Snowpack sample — Loveland Pass, Silver Plume, Colorado, USA (2/11/26, 12:00 PM MST)
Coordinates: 39.663, -105.886
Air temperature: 35 °F
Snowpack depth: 82 cm
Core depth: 40 cm
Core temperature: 23 °F
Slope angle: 13°, slope face: 12°
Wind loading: high
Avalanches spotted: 1
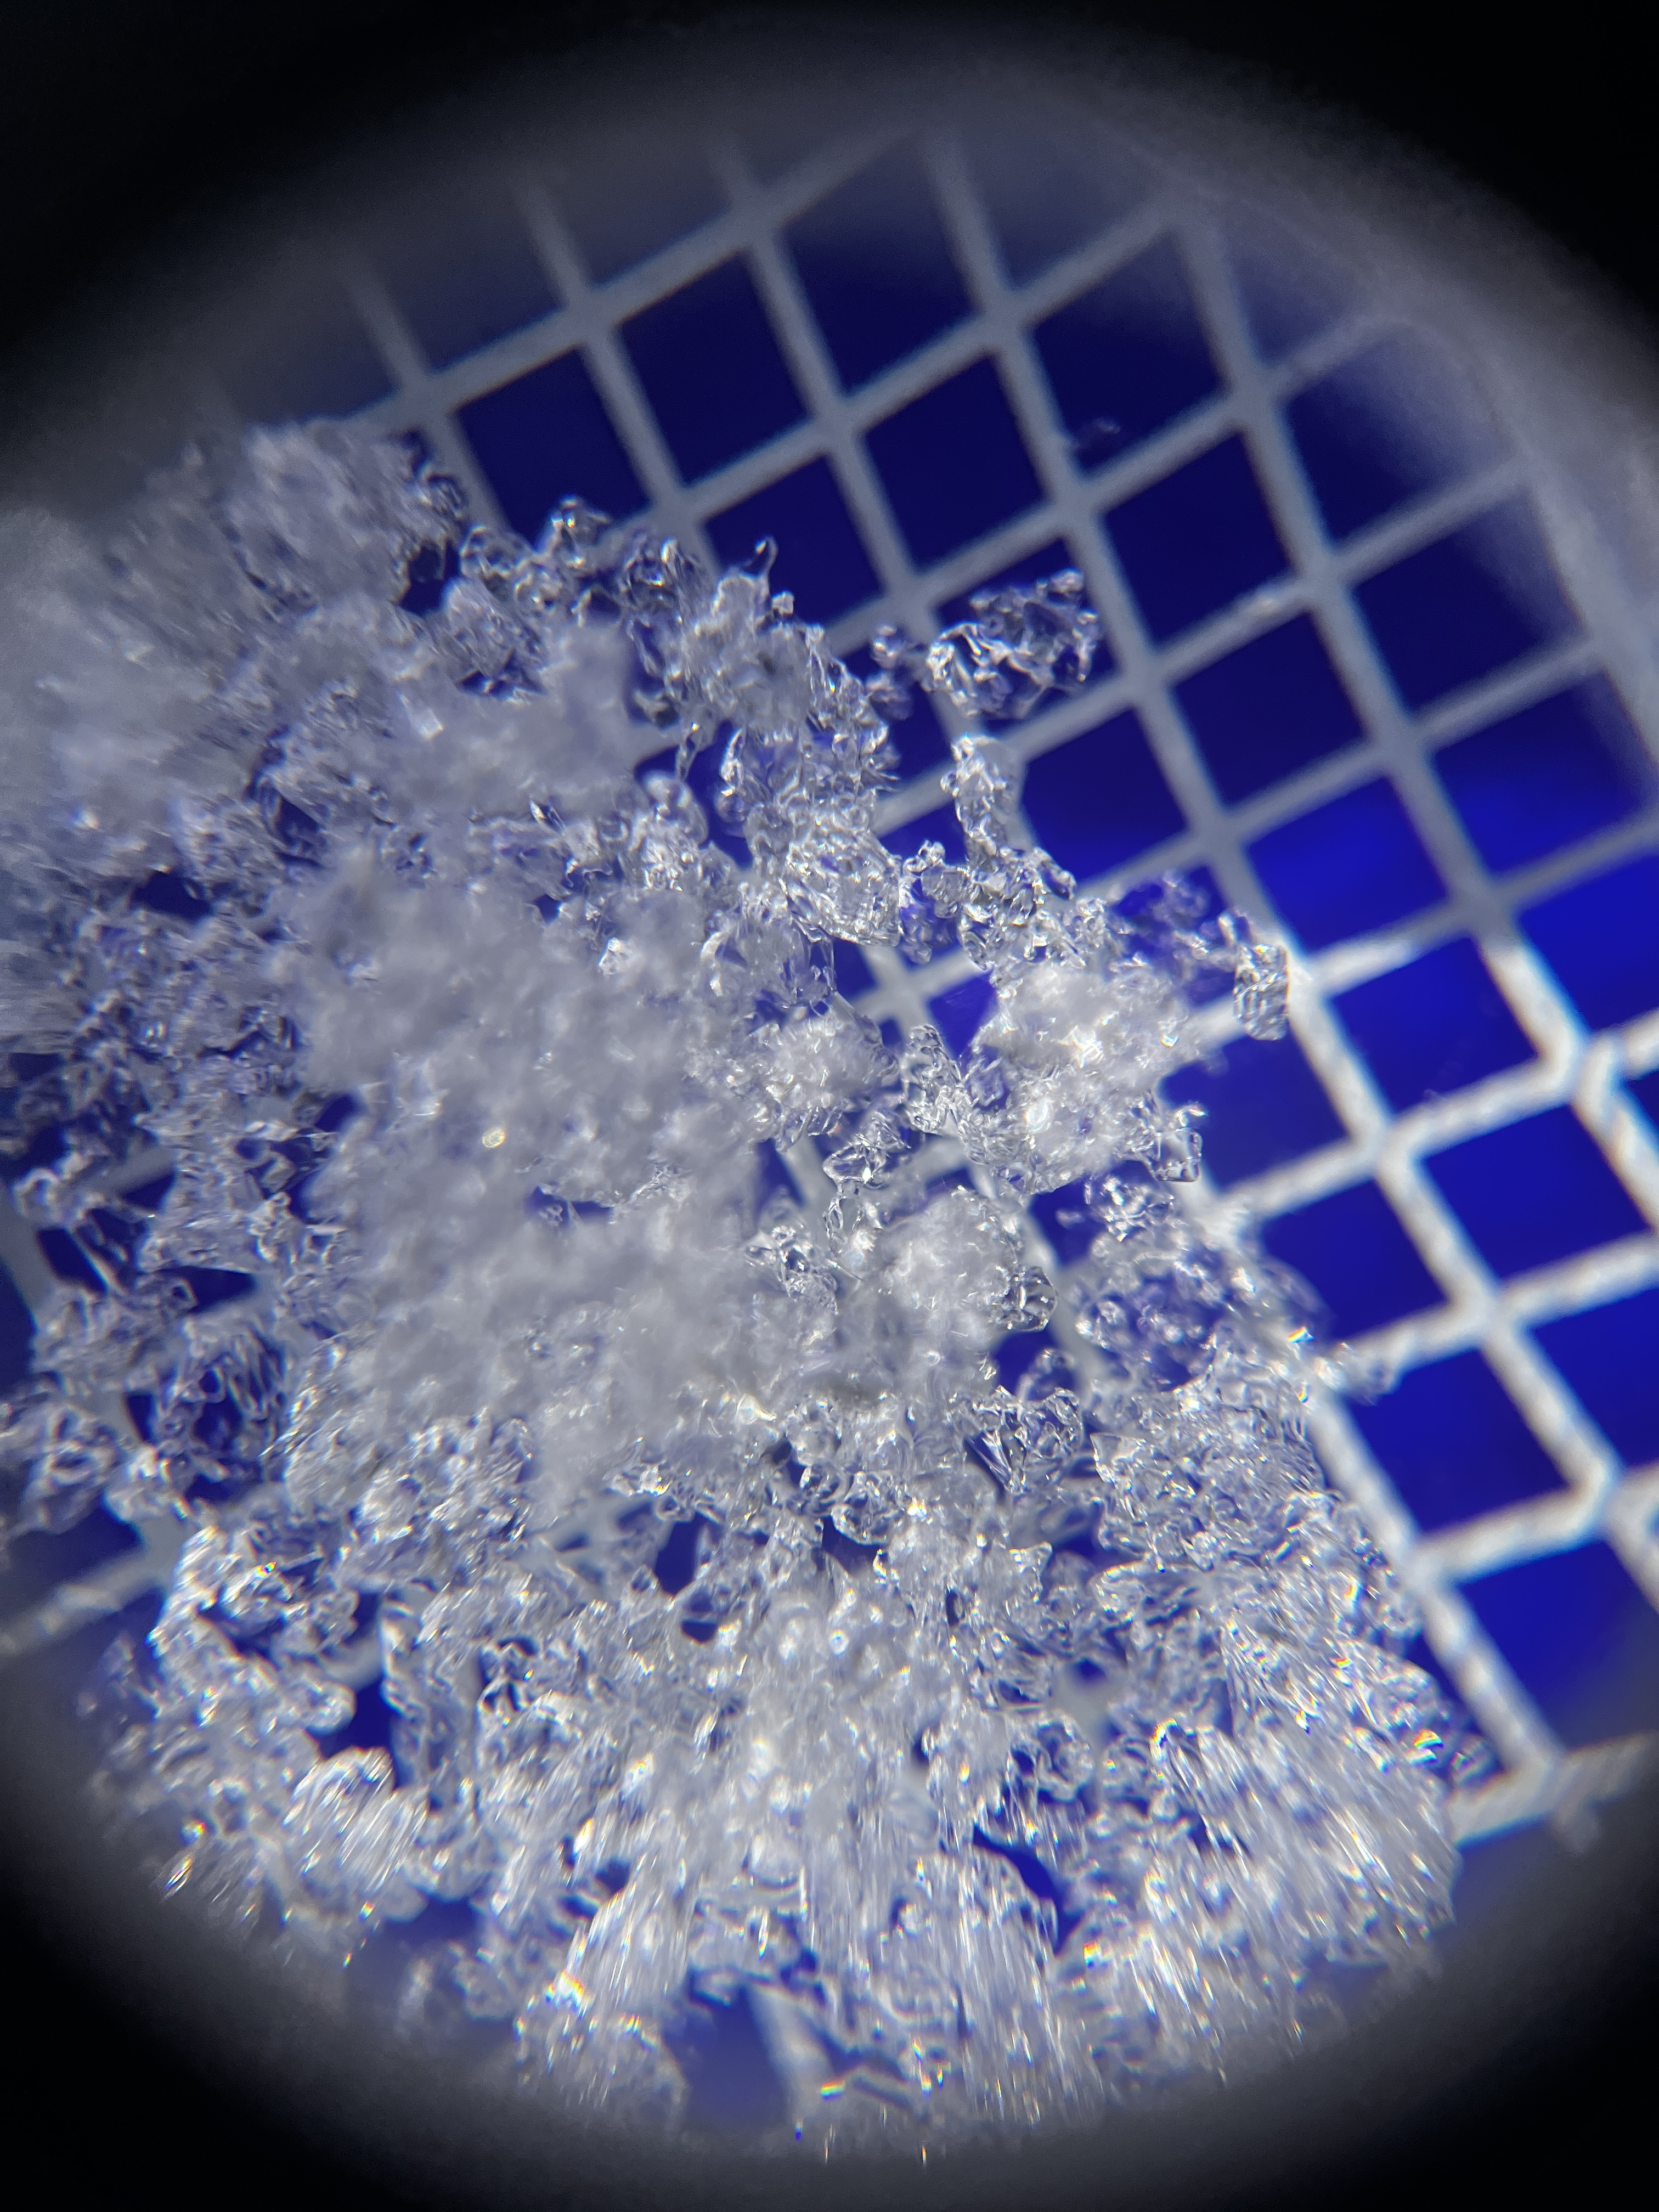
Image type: magnified_profile
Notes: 1 small avalanche spotted on the north side of the bowl, lots of wind loading